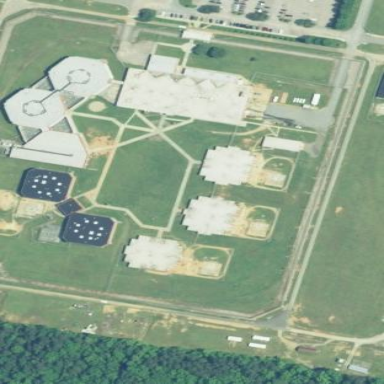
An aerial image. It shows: Prison.